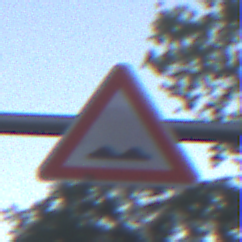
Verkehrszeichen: UnebeneFahrbahn
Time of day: SunriseSunset
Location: Outdoor (Urban)
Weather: Clear
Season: NotSpecified
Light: Natural